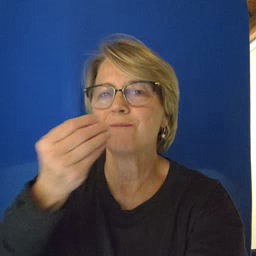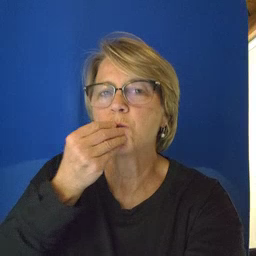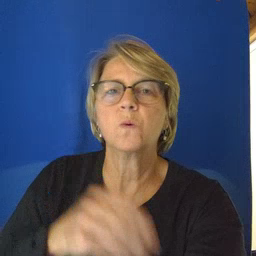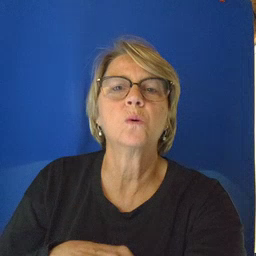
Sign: food